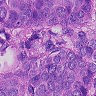
Metastatic tissue present: yes